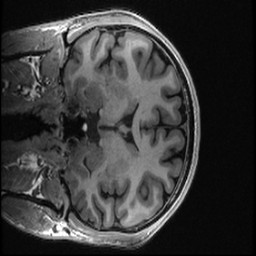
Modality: T1w
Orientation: coronal
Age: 33
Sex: male